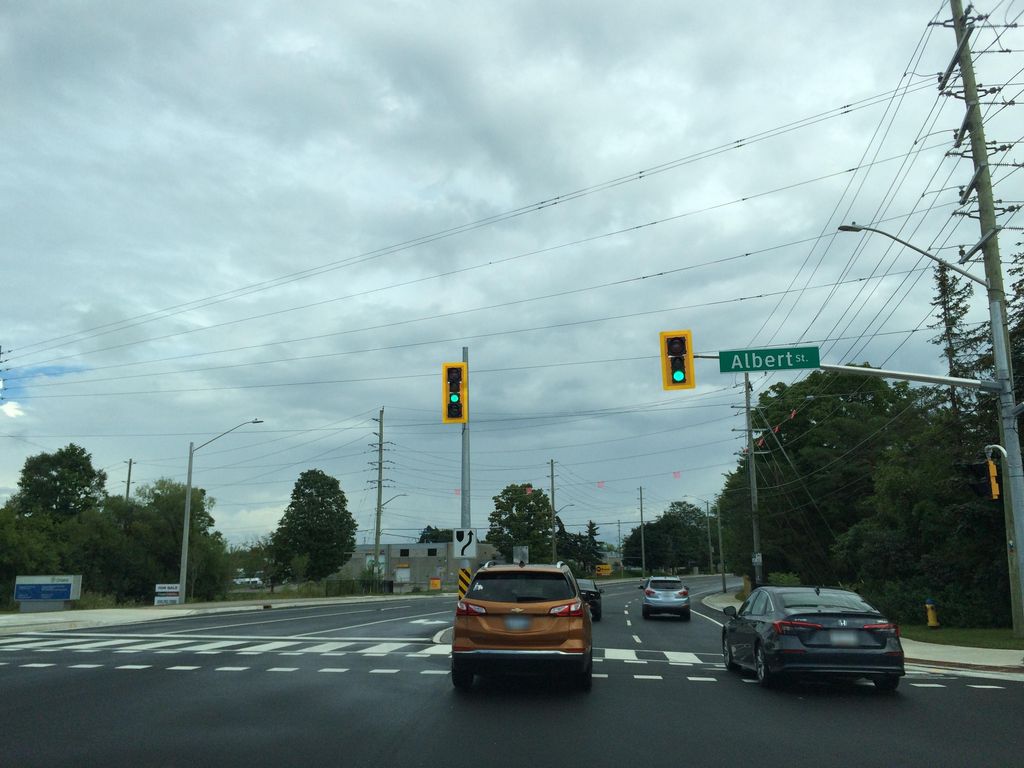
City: kitchener-waterloo